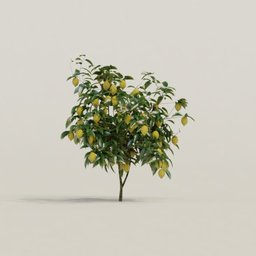
Label: nature